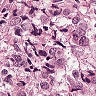
Metastatic tissue present: yes